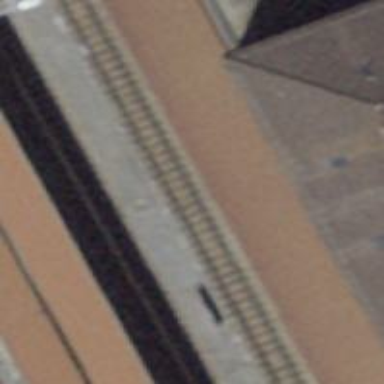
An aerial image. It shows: Railway stop with public transport stop position.